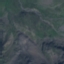
Land use / land cover class: HerbaceousVegetation